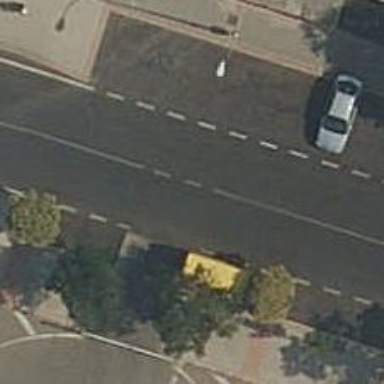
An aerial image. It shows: Residential road with shared cycle lane.